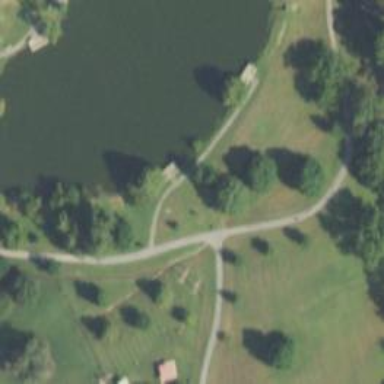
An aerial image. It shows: Path on bridge.